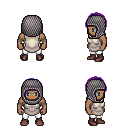
a pixel art fantasy rpg character, male body template, human, dark skin, white tunic, white pants, purple parted hairstyle, chain hood, maroon shoes, four views (front, back, left, right), 2x2 character sprite sheet, small pixel art, hard edges, no anti-aliasing